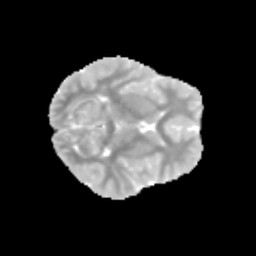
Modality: MD
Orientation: axial
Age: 10
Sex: female
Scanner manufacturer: siemens
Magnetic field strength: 3 T
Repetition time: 3.8 s
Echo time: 0.07 s